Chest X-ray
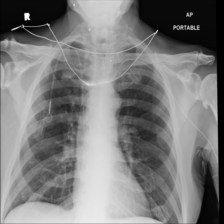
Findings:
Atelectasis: negative
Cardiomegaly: negative
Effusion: negative
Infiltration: negative
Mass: negative
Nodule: negative
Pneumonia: negative
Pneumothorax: negative
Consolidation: negative
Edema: negative
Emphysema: negative
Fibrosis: negative
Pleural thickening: negative
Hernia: negative